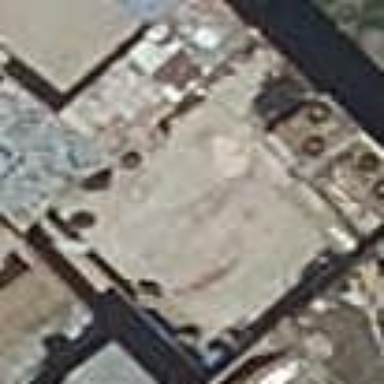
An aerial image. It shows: Detached building.